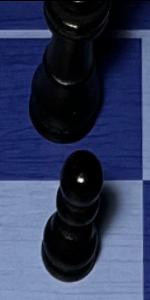
Label: Pawn_Black